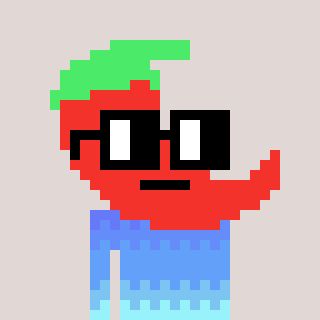
a pixel art character with square black glasses, a chilli-shaped head and a darkbrown-colored body on a warm background